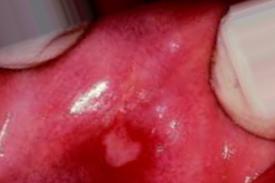
Condition: Mouth Ulcer